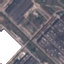
Land use / land cover class: Industrial